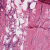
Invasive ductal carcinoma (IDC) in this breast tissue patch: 1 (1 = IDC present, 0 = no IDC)